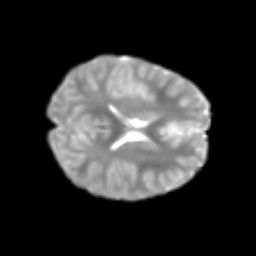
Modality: T2w
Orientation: axial
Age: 6
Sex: male
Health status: healthy